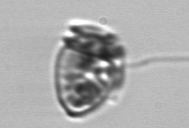
Label: Dinophysis_acuminata